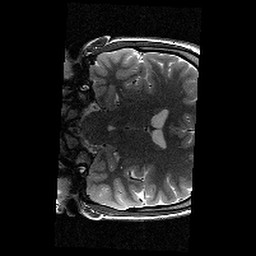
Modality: T2w
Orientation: coronal
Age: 12
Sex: female
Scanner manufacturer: siemens
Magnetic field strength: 3 T
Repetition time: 9.23 s
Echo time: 0.067 s